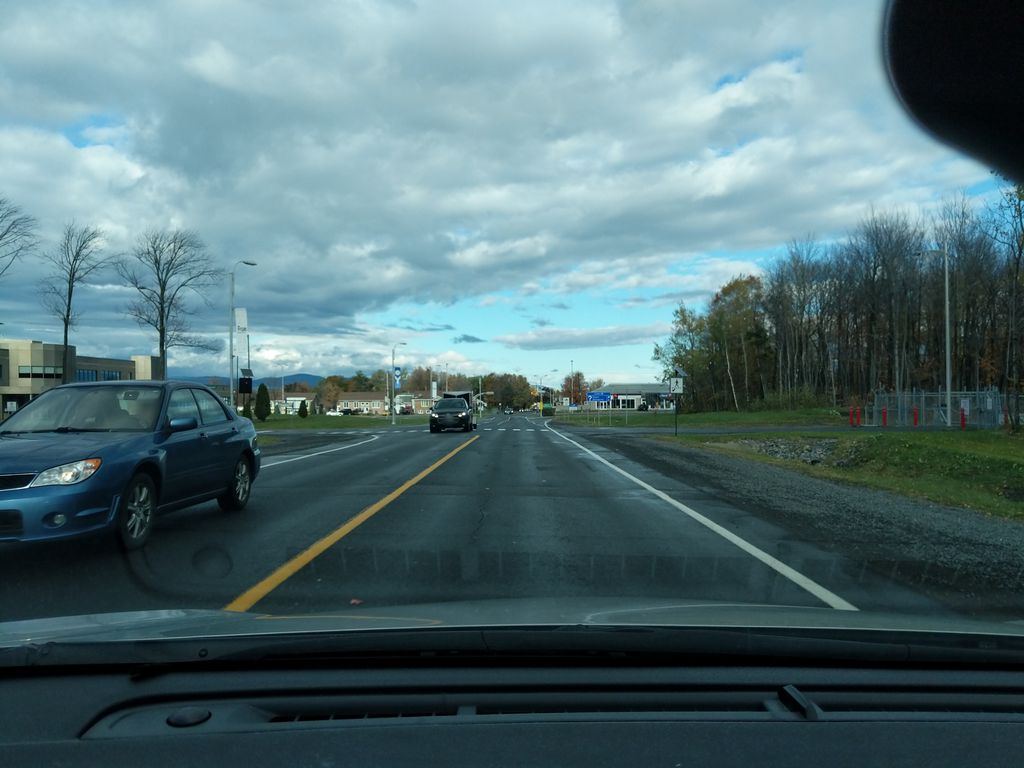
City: quebec_city